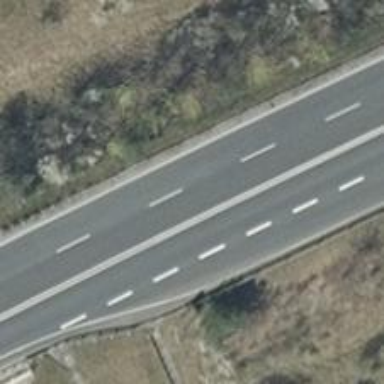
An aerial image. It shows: Asphalt motorway of trunk classification.